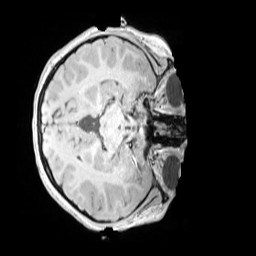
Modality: MP2RAGE
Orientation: axial
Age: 9
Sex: female
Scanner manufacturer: siemens
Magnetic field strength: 3 T
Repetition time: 4 s
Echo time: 0.00303 s